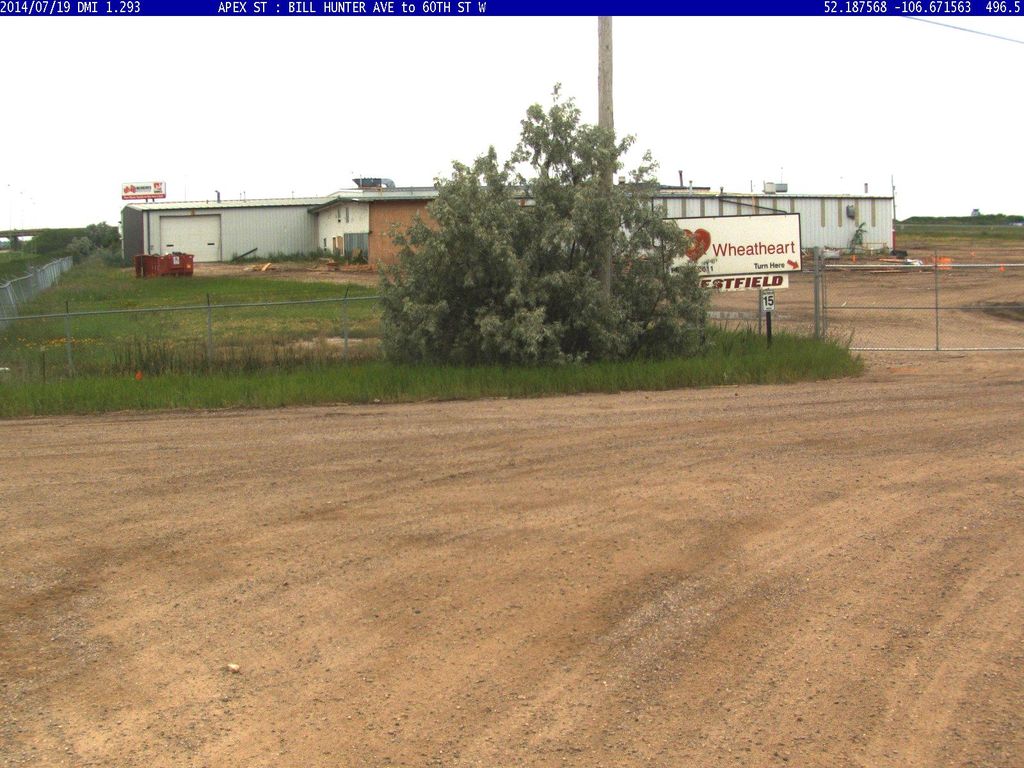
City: saskatoon